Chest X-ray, AP view. Patient: 42 years old, sex F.
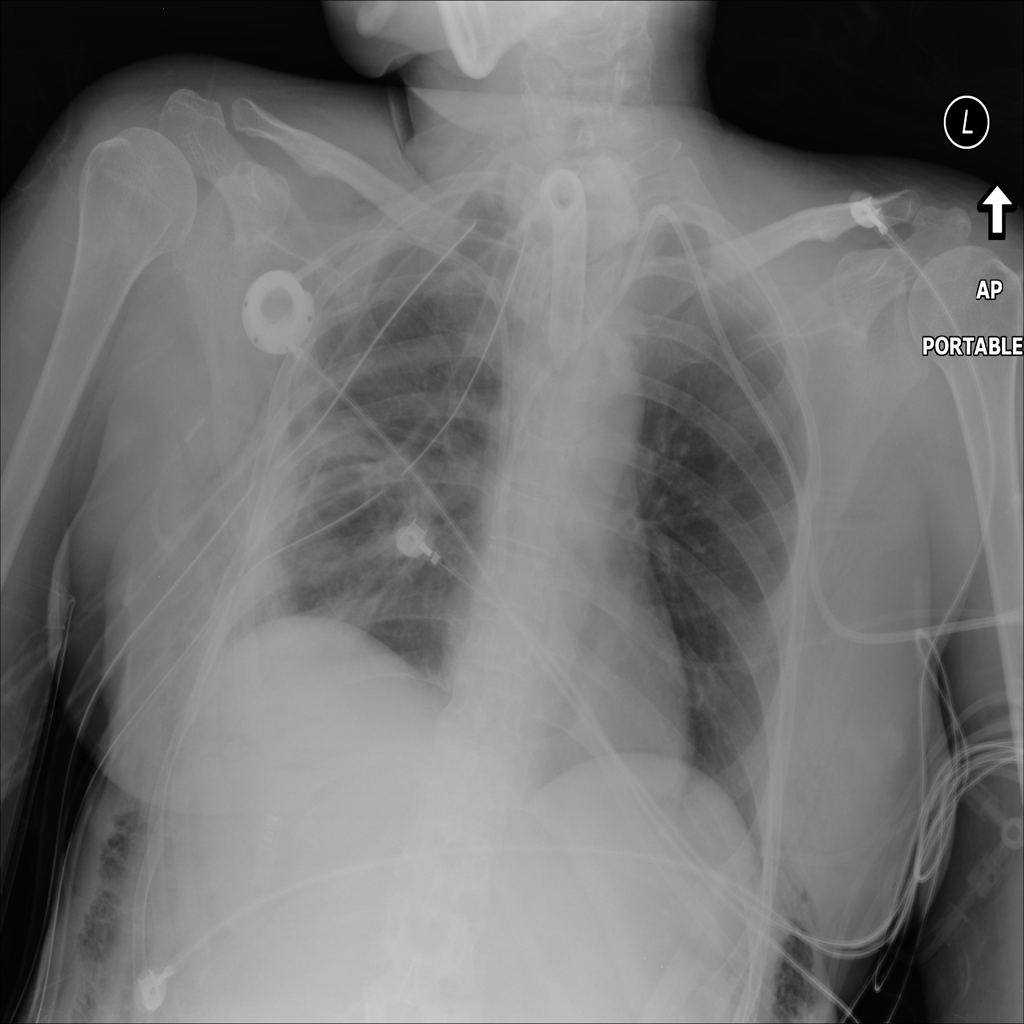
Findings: Effusion, Emphysema